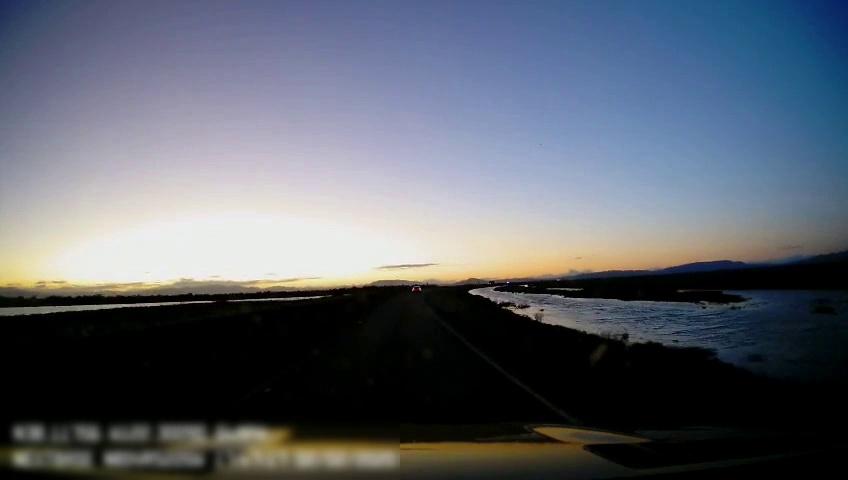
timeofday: Dusk/Dawn/Twilight
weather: Sunny
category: Drivable Space
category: Vehicles | Car
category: Lanes | Current Lane
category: Lanes | Current Lane